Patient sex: F
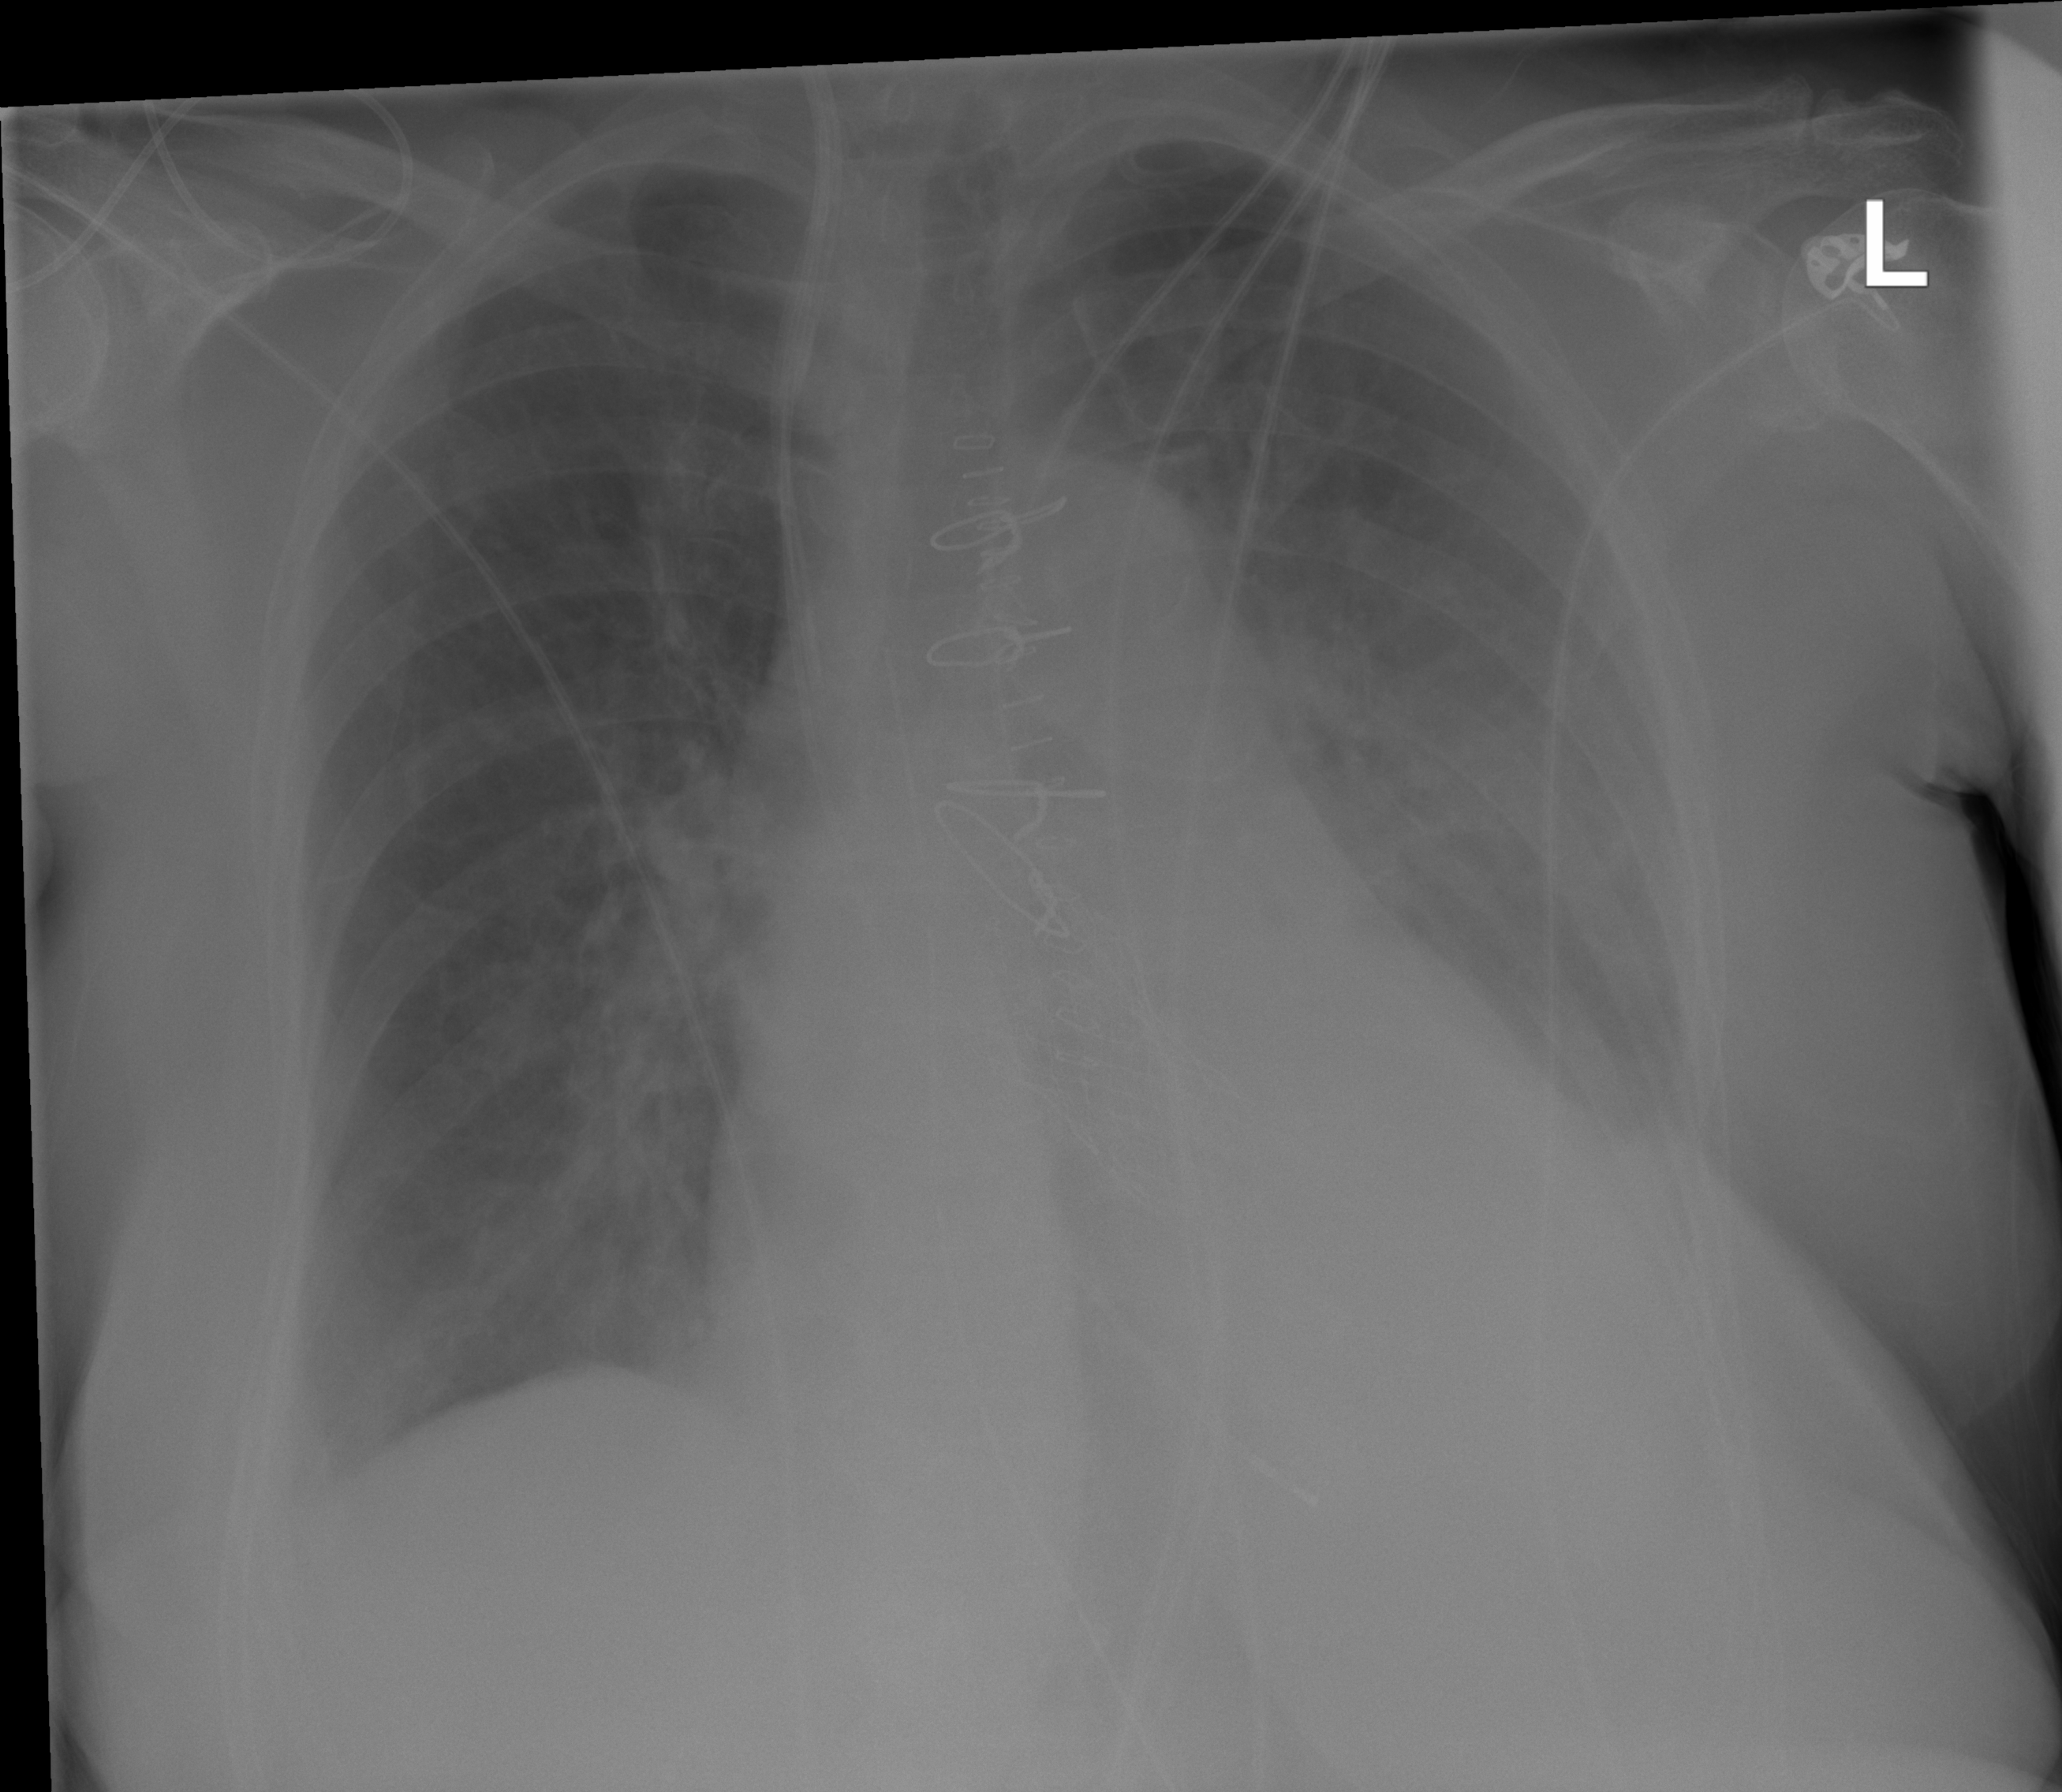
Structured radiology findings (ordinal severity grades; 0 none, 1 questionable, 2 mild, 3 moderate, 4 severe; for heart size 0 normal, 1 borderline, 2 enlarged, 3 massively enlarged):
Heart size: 3
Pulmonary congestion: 2
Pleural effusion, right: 1
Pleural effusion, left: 3
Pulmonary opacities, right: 1
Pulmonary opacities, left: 2
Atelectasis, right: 2
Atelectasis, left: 2